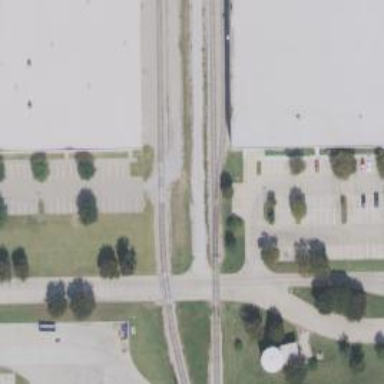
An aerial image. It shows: Rail spur service.